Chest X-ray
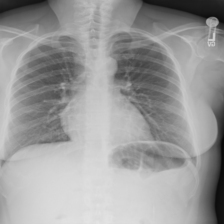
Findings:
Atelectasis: negative
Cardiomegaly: negative
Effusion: negative
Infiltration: negative
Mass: negative
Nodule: negative
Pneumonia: negative
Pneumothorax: negative
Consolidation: negative
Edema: negative
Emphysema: negative
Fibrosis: negative
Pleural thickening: negative
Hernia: negative